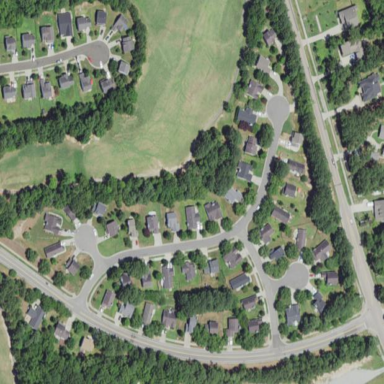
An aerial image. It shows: Residential area.